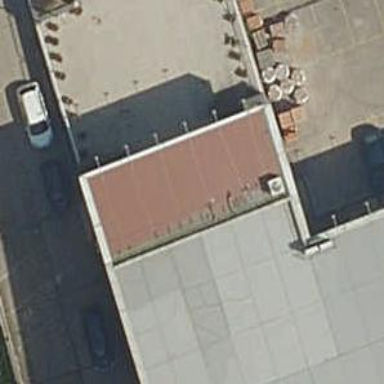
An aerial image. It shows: Car shop.